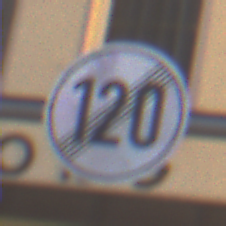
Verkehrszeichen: EndeGeschwindigkeit120
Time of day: Night
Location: Outdoor (Urban)
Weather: Overcast
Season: Winter
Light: Artificial